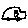
Label: car